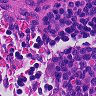
Metastatic tissue present: no